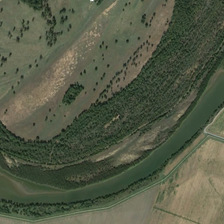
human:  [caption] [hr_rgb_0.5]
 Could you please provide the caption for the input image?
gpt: many green plants and farmlands are in two sides of a curved river .

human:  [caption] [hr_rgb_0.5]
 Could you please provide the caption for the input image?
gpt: many green plants and farmlands are in two sides of a curved river .

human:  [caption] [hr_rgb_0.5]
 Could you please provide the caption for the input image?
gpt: many green plants and farmlands are in two sides of a curved river .

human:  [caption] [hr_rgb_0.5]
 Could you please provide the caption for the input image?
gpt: many green plants and farmlands are in two sides of a curved river .

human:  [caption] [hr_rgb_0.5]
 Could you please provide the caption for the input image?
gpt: many green plants and farmlands are in two sides of a curved river .